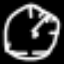
Label: clock